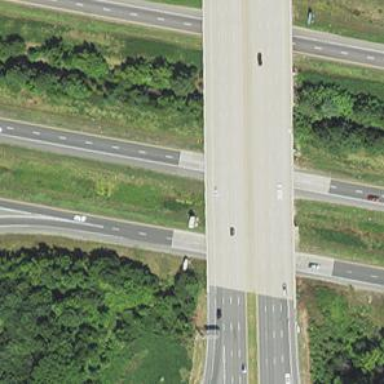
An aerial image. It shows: Motorway junction.